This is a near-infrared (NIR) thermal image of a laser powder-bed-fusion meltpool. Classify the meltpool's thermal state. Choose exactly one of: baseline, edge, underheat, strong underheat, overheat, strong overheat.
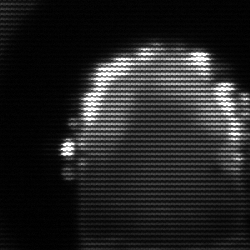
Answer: baseline